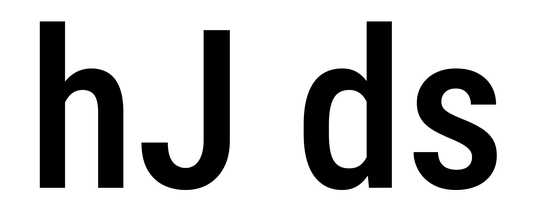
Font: Roboto_Condensed_Medium